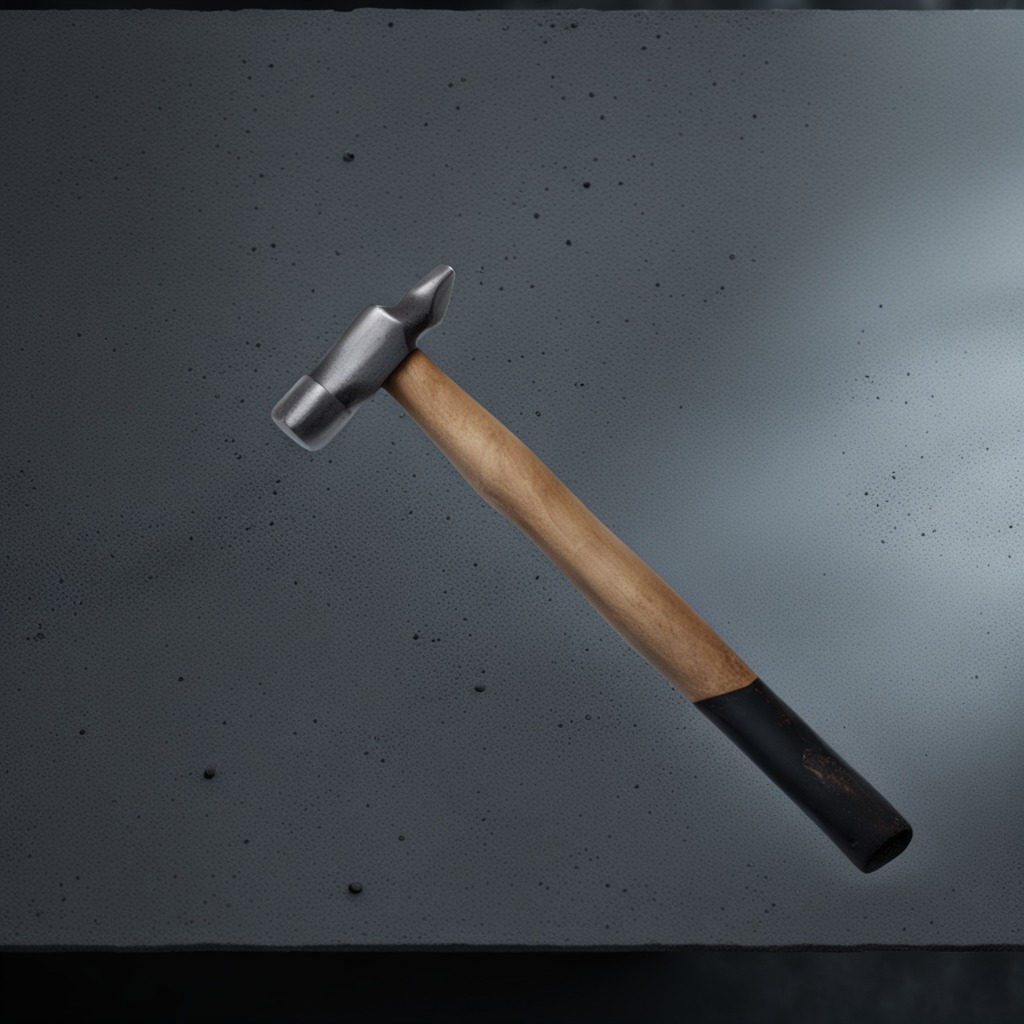
A hammer lying on the clean granite table inside a workshop at night dim ambient light soft shadows worn but